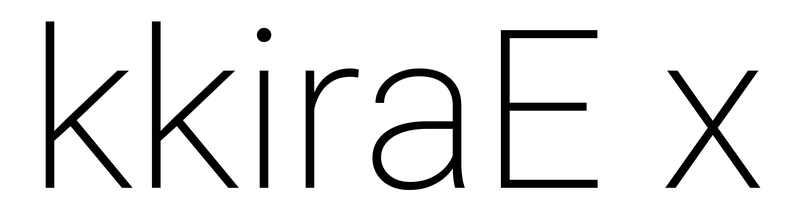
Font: Roboto_ExtraLight